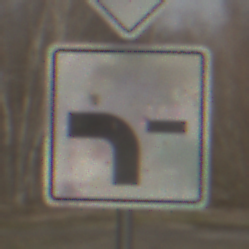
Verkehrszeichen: VerlaufVorfahrtsstrasse6
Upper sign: Vorfahrtsstrasse
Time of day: MorningAfternoon
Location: Outdoor (Nature)
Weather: PartlyCloudy
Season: Winter
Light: Natural